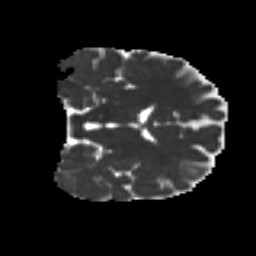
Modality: MD
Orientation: coronal
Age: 40
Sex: male
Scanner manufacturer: ge
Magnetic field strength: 3 T
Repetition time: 7.8 s
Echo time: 0.0607 s